Interaction volume radius: 5 \u00c5
Interaction volume height: 15 \u00c5
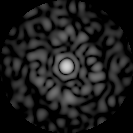
Disorder parameter: 0.8383